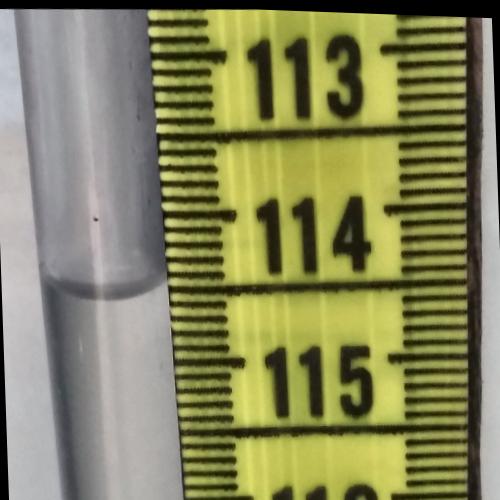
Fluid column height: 114.5 cm